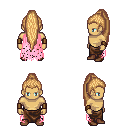
a pixel art fantasy rpg character, male body template, human, tanned skin, pink tattered cape, robe skirt, light blonde extra-long topknot hairstyle, leather bracers, brown shoes, four views (front, back, left, right), 2x2 character sprite sheet, small pixel art, hard edges, no anti-aliasing